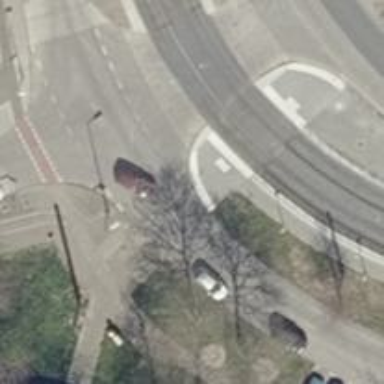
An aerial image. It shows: Unmarked crossing on the road.